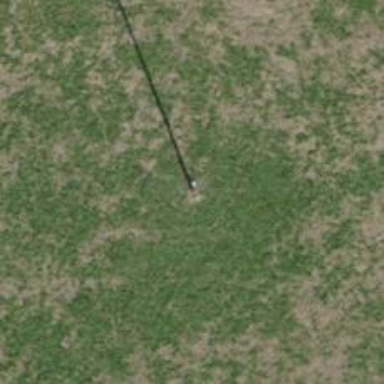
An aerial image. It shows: Power pole.